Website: lowes
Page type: order-returns
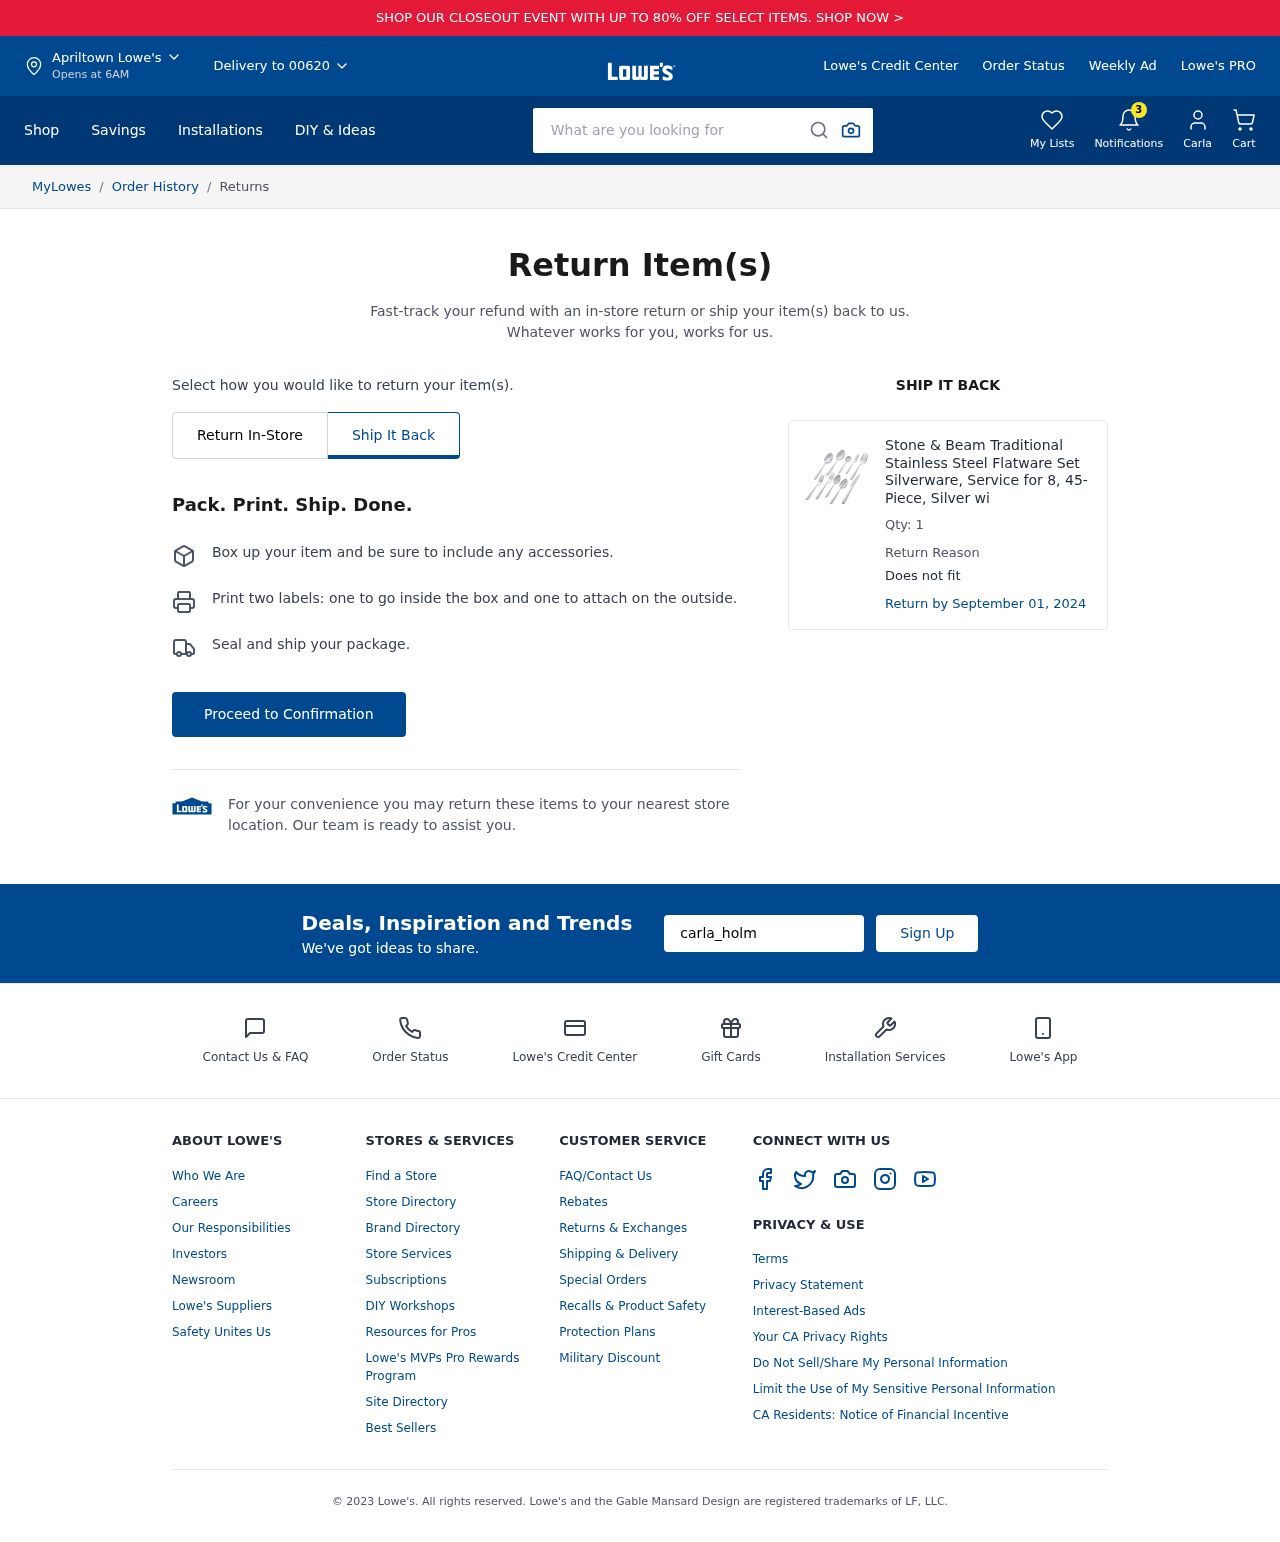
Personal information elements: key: PII_CITY
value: Apriltown
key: PII_EMAIL
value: carla_holmes@yahoo.com
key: PII_FIRSTNAME
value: Carla
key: PII_POSTCODE
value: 00620
Product elements: key: PRODUCT1_NAME
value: Stone & Beam Traditional Stainless Steel Flatware Set Silverware, Service for 8, 45-Piece, Silver wi
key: PRODUCT1_QUANTITY
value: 1
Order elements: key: ORDER_RETURN_BY_DATE
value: September 01, 2024
Search elements: key: HEADER_SEARCH
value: What are you looking for
Other elements: key: NOTIFICATION_COUNT
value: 3